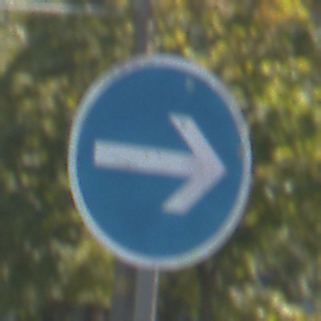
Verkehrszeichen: VorgeschriebeneFahrtrichtungHierRechts
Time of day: Midday
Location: Outdoor (Urban)
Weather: Clear
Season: NotSpecified
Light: Natural